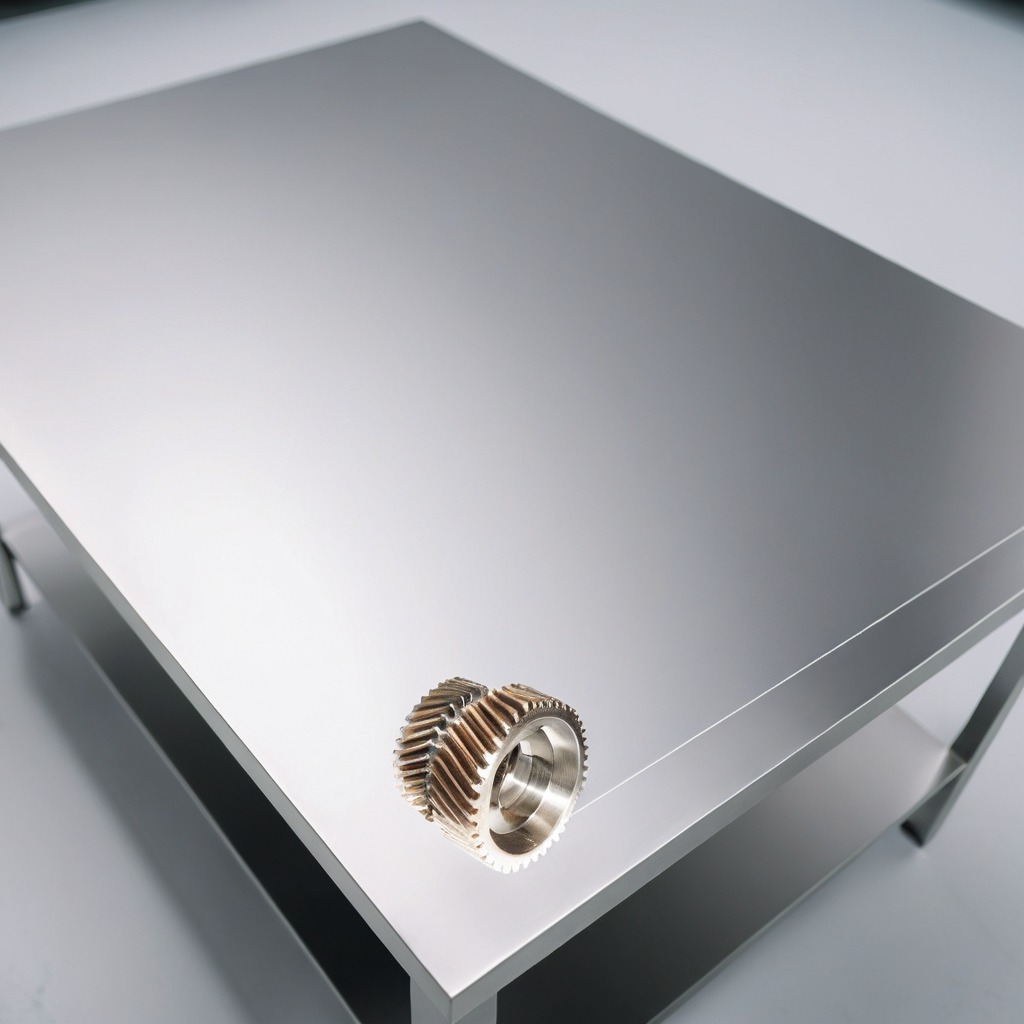
A steel gear with teeth lies on a stainless steel table in a high-end prototyping lab.